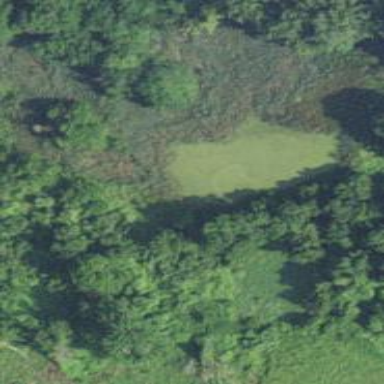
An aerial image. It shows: Marsh wetland.